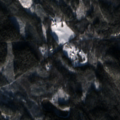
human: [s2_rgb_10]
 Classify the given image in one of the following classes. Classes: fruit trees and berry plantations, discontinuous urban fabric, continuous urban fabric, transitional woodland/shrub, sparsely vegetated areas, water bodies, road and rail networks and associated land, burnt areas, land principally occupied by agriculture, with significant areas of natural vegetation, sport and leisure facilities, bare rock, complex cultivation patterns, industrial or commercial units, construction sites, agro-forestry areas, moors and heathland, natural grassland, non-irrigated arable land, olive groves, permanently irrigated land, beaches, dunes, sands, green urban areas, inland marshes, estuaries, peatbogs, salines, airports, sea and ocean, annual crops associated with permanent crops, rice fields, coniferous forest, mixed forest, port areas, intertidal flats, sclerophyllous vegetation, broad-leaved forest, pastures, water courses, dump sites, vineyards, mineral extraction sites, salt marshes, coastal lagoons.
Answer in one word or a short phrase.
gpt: coniferous forest, mixed forest, transitional woodland/shrub